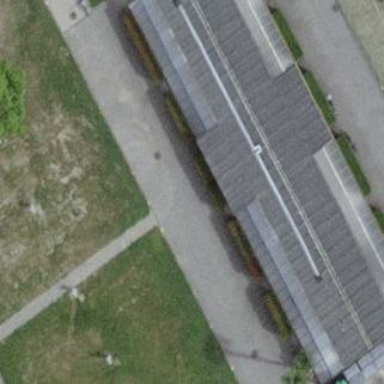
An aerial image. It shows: Building with toilets.